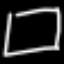
Label: square